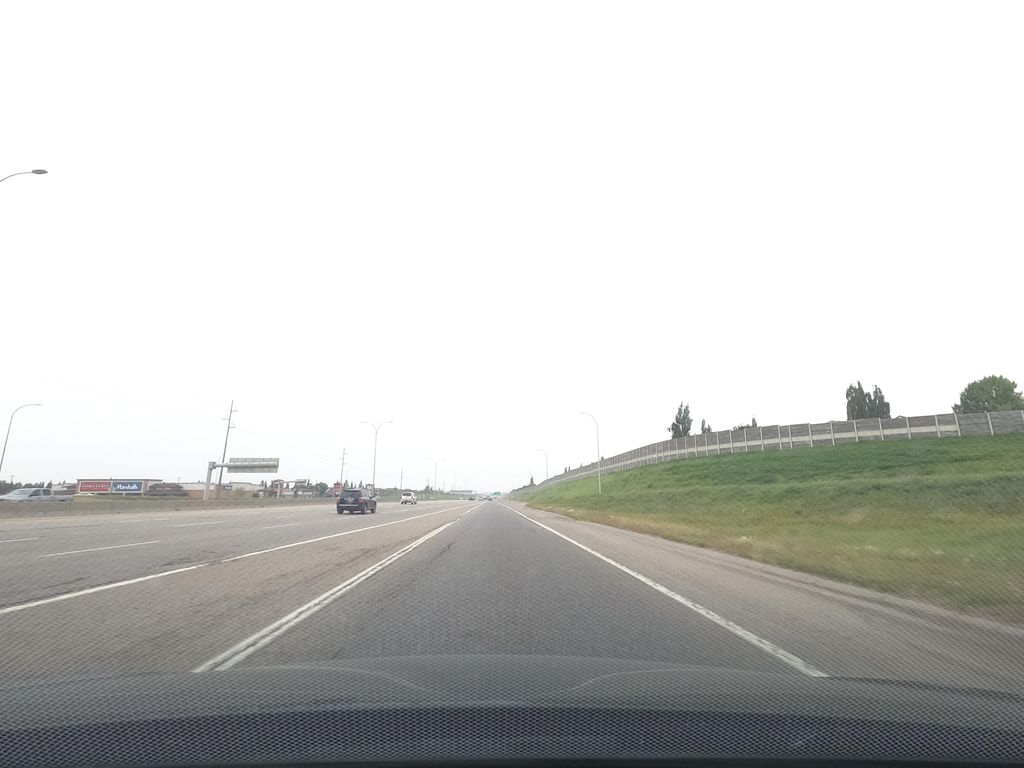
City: calgary